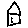
Label: house